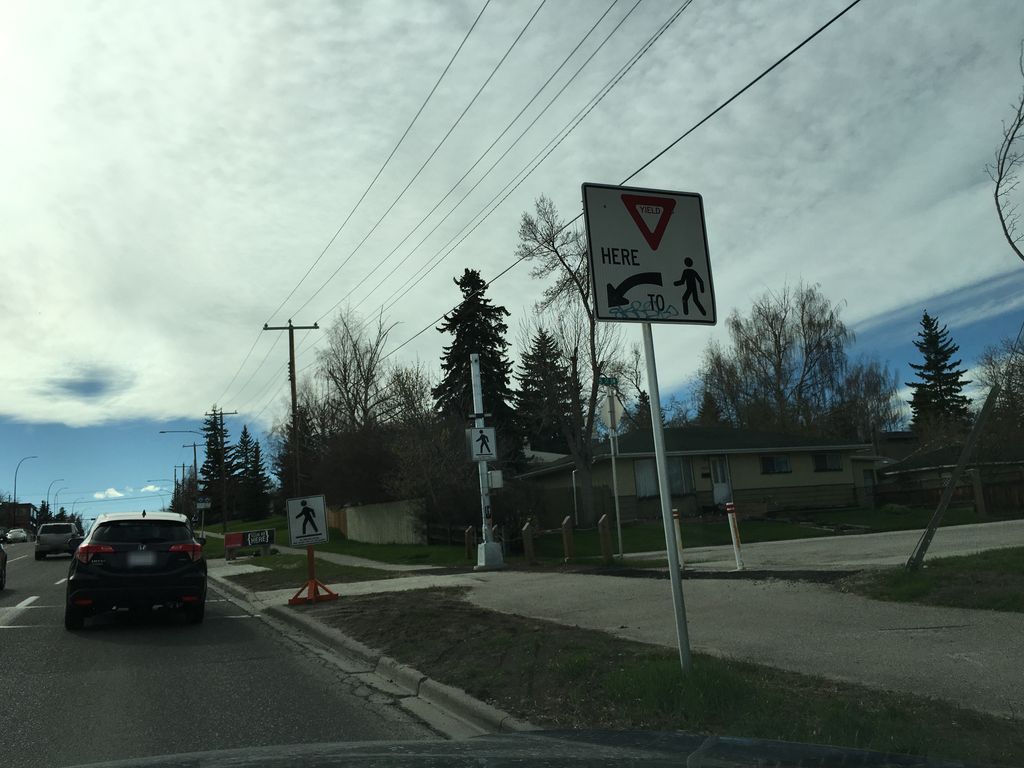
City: calgary